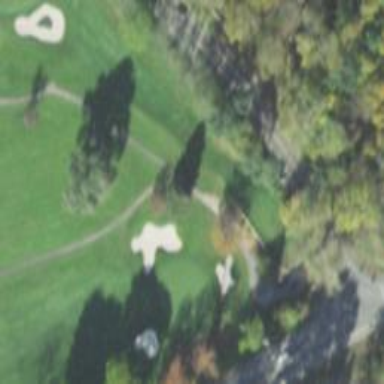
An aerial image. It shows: Grass area designated as golf tee.